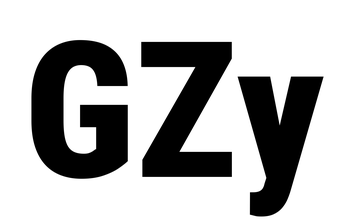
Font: Roboto_Condensed_Black